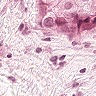
Metastatic tissue present: yes